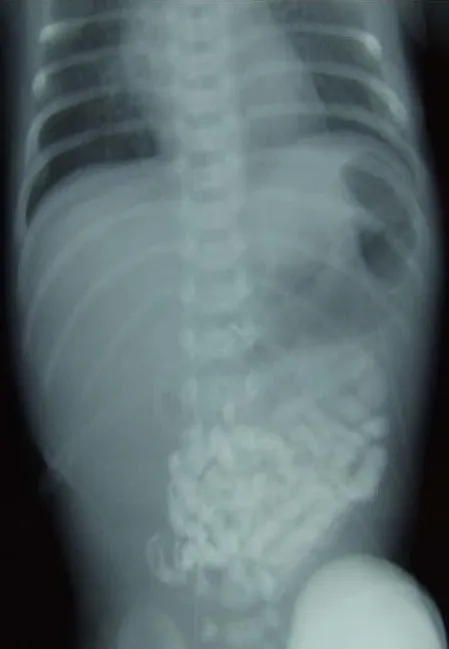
Postoperative abdominal X-Ray with barium meal.
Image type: radiology (x_ray)